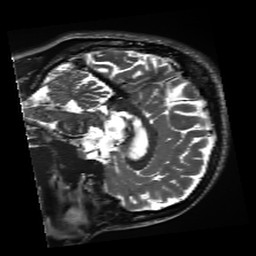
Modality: inplaneT2
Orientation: sagittal
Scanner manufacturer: siemens
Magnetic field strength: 3 T
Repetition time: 11 s
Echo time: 0.059 s